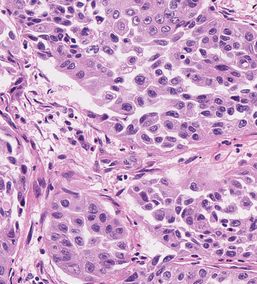
Tumor epithelial tissue: yes
Tumor-associated stroma tissue: yes
Normal tissue: no